Question: thanks for viewing this question!
I use <URL> to monitor my servers;
There are totally 15 servers;
But one of the agentd not work for UserParameter when the one is on the same machine with the zabbix server proccess
The architecture is like below:

As you see in the picture, the zabbix agentd which is deploy on the same machine with the server, not work well of the UserParameter configuration
the config code I added is like below
'''
UserParameter=mongo.queue[*],/home/admin/tool/queue_monitor.sh $1 | awk '{if($$2 ~ /^[0-9]+/){print $$2}}'
UserParameter=mongo.status[*],/home/admin/tool/mongo-serverStatus.sh $1 | awk '{if($$1 ~ /^[0-9]+/){ print $$1}}'
'''
It is absolutely the same as other agentds's config...
Then I test it with:
'''
zabbix_agentd -t mongo.queue[delayQueue]
'''
It response :
'''
mongo.queue[delayQueue] [m|ZBX_NOTSUPPORTED]
'''
This test run well on the other agentds machine, and will reply a integer number...
'''
zabbix_agentd -t mongo.queue[delayQueue]
mongo.queue[delayQueue] [t|0]
'''
So is it that I should not deploy zabbix agentd on the same machine with the zabbix server?
But that agentd work well on its original tools, such as CPU LOADS, Disk space...
My zabbix version is v2.0.3
'''
./zabbix_agentd -V
Zabbix Agent (daemon) v2.0.3 (revision 30485) (03 October 2012)
Compilation time: Dec 5 2012 17:11:46
'''
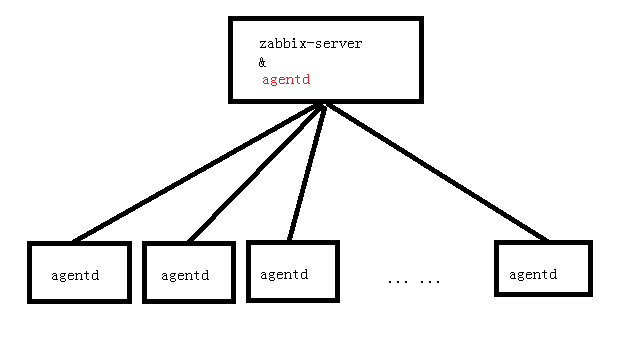
Answer: Finally I found it was a humman error that my workmate had installed another zabbix_agentd on the server, so there's two zabbix agentds on it.
Although I start the agentd process with -c parameter, but when I used -t to test the user parameters , the config file was default link to another file, so that the user parameters I config in the file dose not effect...